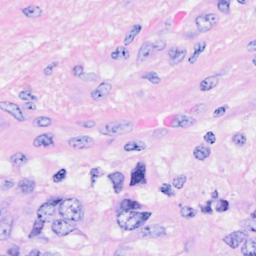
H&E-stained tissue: Breast